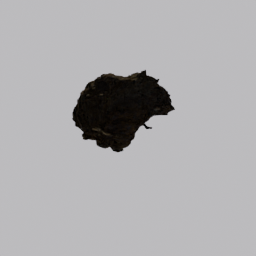
Label: nature